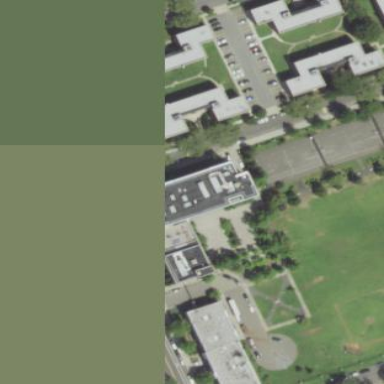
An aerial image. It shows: University building.